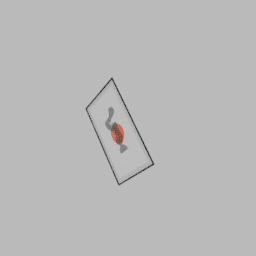
Label: decoration